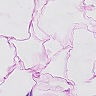
Metastatic tissue present: no